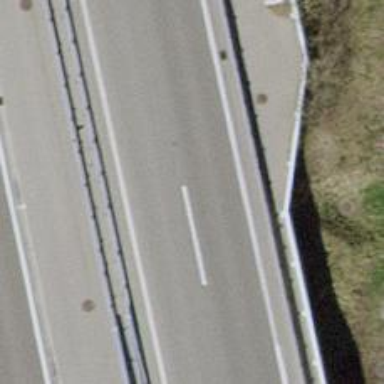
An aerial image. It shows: Asphalt motorroad with trunk classification.